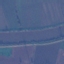
Land use / land cover: River